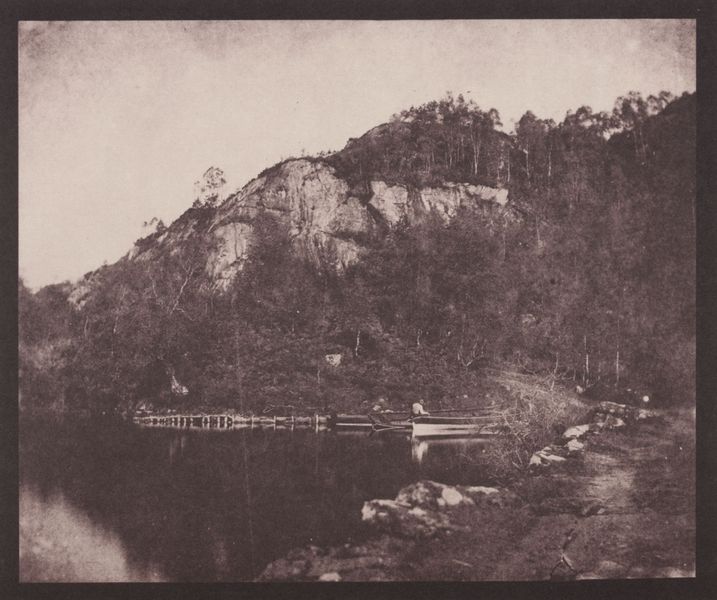
Titel: Schottland, Loch Katrine
Künstler: William Henry Fox Talbot
Standort: Lacock (UK)
Institution: Sammlung Lacock
Schlagwörter: baum, berg, dunkel, felsen, himmel, mann, schatten, wasser, weiß, bäume, fluss, landschaft, sand, see, ufer, äste, grau, schwarz, vordergrund, weg, mensch, stein, steine, ast, natur, spiegelung, brücke, gewässer, wasserspiegelung, tal, wald, boot, boote, kahn, schiff, fischer, abhang, feldweg, berge, fels, gebirge, hang, sepia, tannen, steg, reflexion, befestigung, klippe, foto, fotografie, photographie, alpen, lichtung, schwarz-weiss, wolkig, photo, bergsee, anlegestelle, mittelgrund, bott, uferlinie, steinweg, exotismus, aufwärts, fel, talbot, 19. jahrhundert, 1840